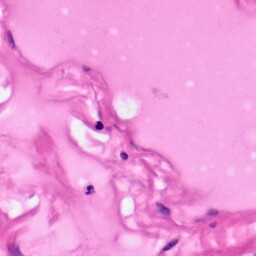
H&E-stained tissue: Pancreatic